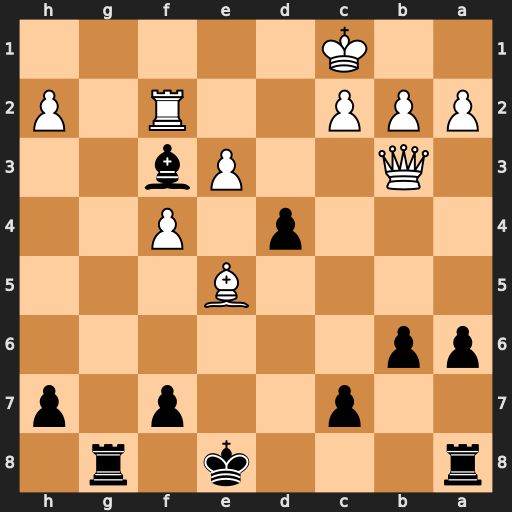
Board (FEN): r3k1r1/2p2p1p/pp6/4B3/3p1P2/1Q2Pb2/PPP2R1P/2K5
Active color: b
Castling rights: q
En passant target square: -
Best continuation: Rg1+ Rf1 Rxf1+ Kd2 Rd1#